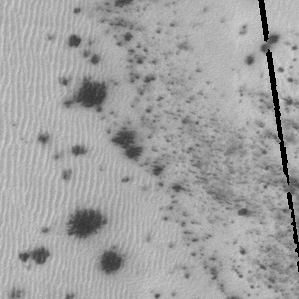
Label: frost